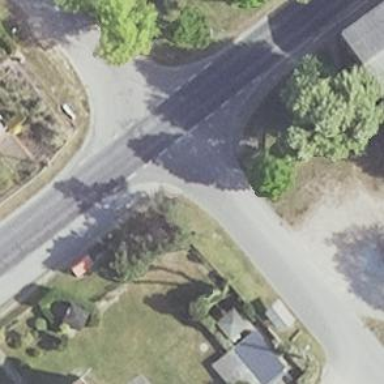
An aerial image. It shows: Road with "give way" sign.